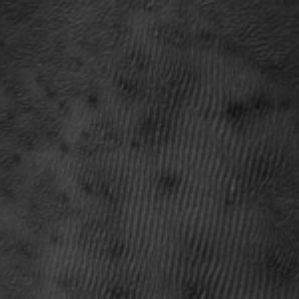
Label: frost